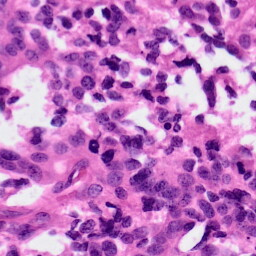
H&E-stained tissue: Ovarian